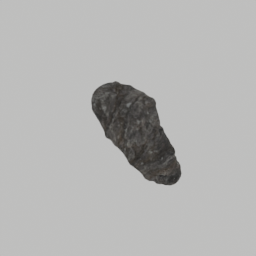
Label: nature